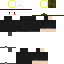
A female skeleton skin with dark skin, wearing brown bald dressed in a black hoodie and black pants, featuring a closed mouth.